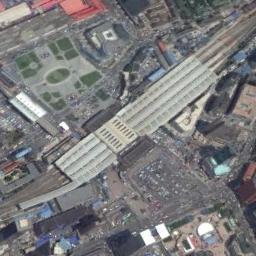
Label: railway_station